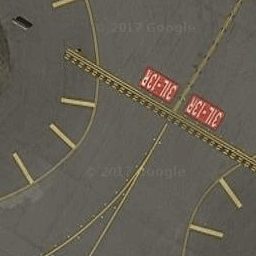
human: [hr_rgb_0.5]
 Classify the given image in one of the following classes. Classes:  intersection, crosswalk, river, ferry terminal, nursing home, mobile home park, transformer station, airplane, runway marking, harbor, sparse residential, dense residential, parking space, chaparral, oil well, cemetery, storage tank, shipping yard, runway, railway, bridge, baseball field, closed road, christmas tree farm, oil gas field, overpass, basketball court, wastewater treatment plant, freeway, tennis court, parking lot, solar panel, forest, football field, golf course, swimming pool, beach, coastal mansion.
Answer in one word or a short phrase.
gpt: runway marking